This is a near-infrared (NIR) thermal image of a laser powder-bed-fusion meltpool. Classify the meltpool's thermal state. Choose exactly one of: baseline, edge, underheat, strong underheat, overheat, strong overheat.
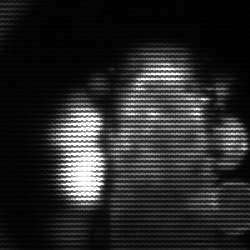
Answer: strong underheat